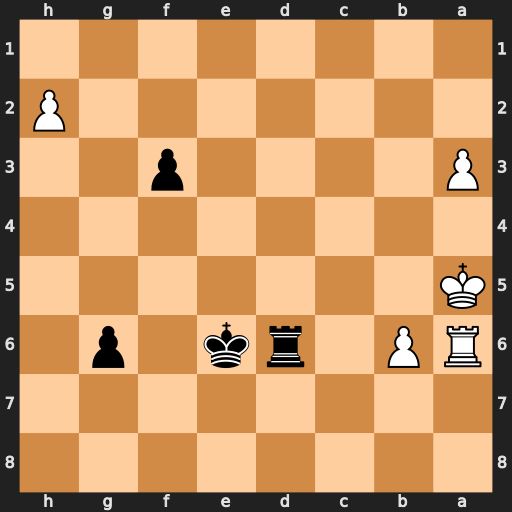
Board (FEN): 8/8/RP1rk1p1/K7/8/P4p2/7P/8
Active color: b
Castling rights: -
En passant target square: -
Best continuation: f2 b7 Rxa6+ Kxa6 f1=Q+